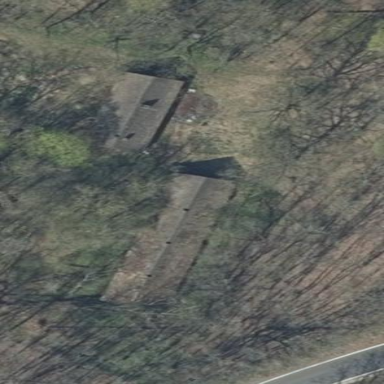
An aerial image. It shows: Building with gabled roof.